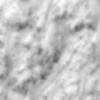
Label: no_change